Question: I have various files in my Visual Studio Solutions that have to be copied to the bin/Debug folder if I change it.
I tried to set 'Copy to Output Directory - Copy always' but it doesnt work. So how can i make sure that when building these files are copied to bin/debug?
Here a screenshot from one example:

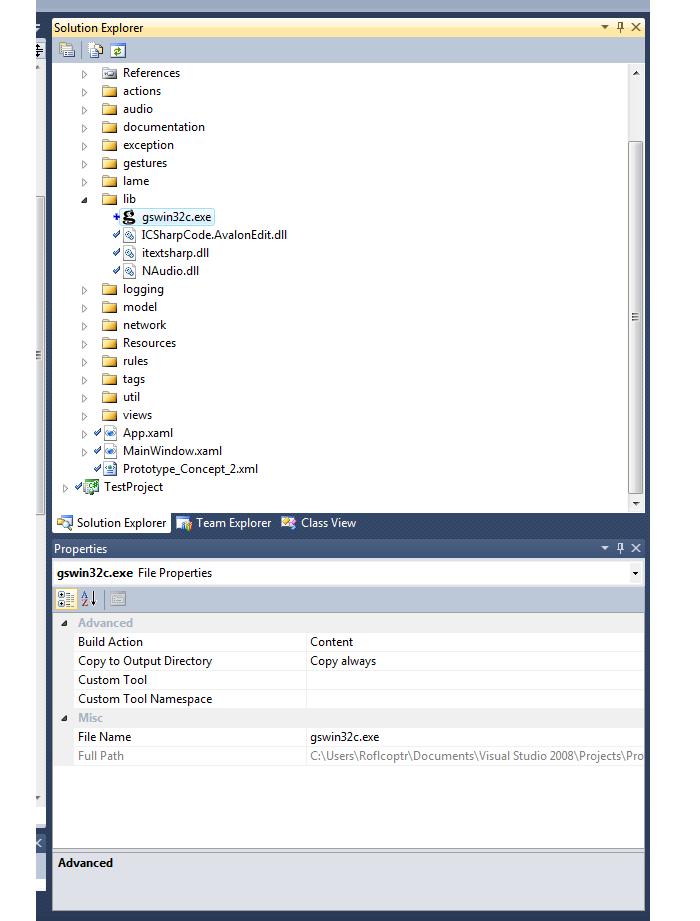
Answer: Make sure the build action for the files are marked as <URL>, otherwise they will not be copied while building.
> Content - The file is not compiled, but is included in the
Content output group. For example,
this setting is the default value for
an .htm or other kind of Web file.